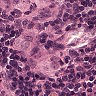
Metastatic tissue present: yes